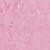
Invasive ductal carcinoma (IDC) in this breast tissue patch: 0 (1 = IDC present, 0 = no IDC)